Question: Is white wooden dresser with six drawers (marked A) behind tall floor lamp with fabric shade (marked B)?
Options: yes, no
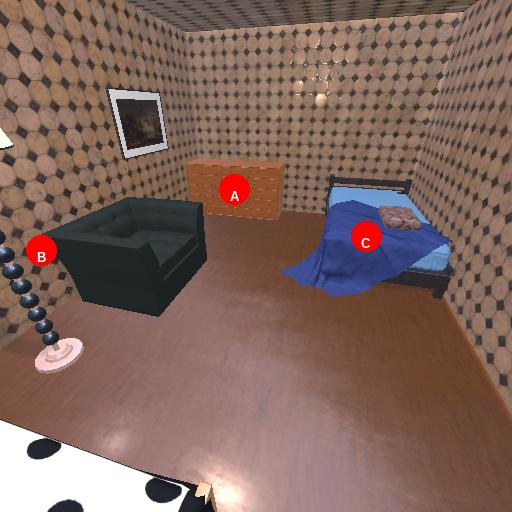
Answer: yes